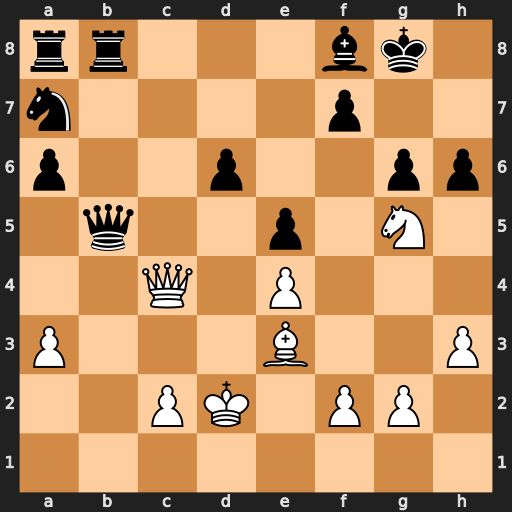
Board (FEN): rr3bk1/n4p2/p2p2pp/1q2p1N1/2Q1P3/P3B2P/2PK1PP1/8
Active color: w
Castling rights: -
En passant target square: -
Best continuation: Qxf7+ Kh8 Qh7#